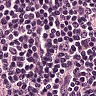
Metastatic tissue present: no